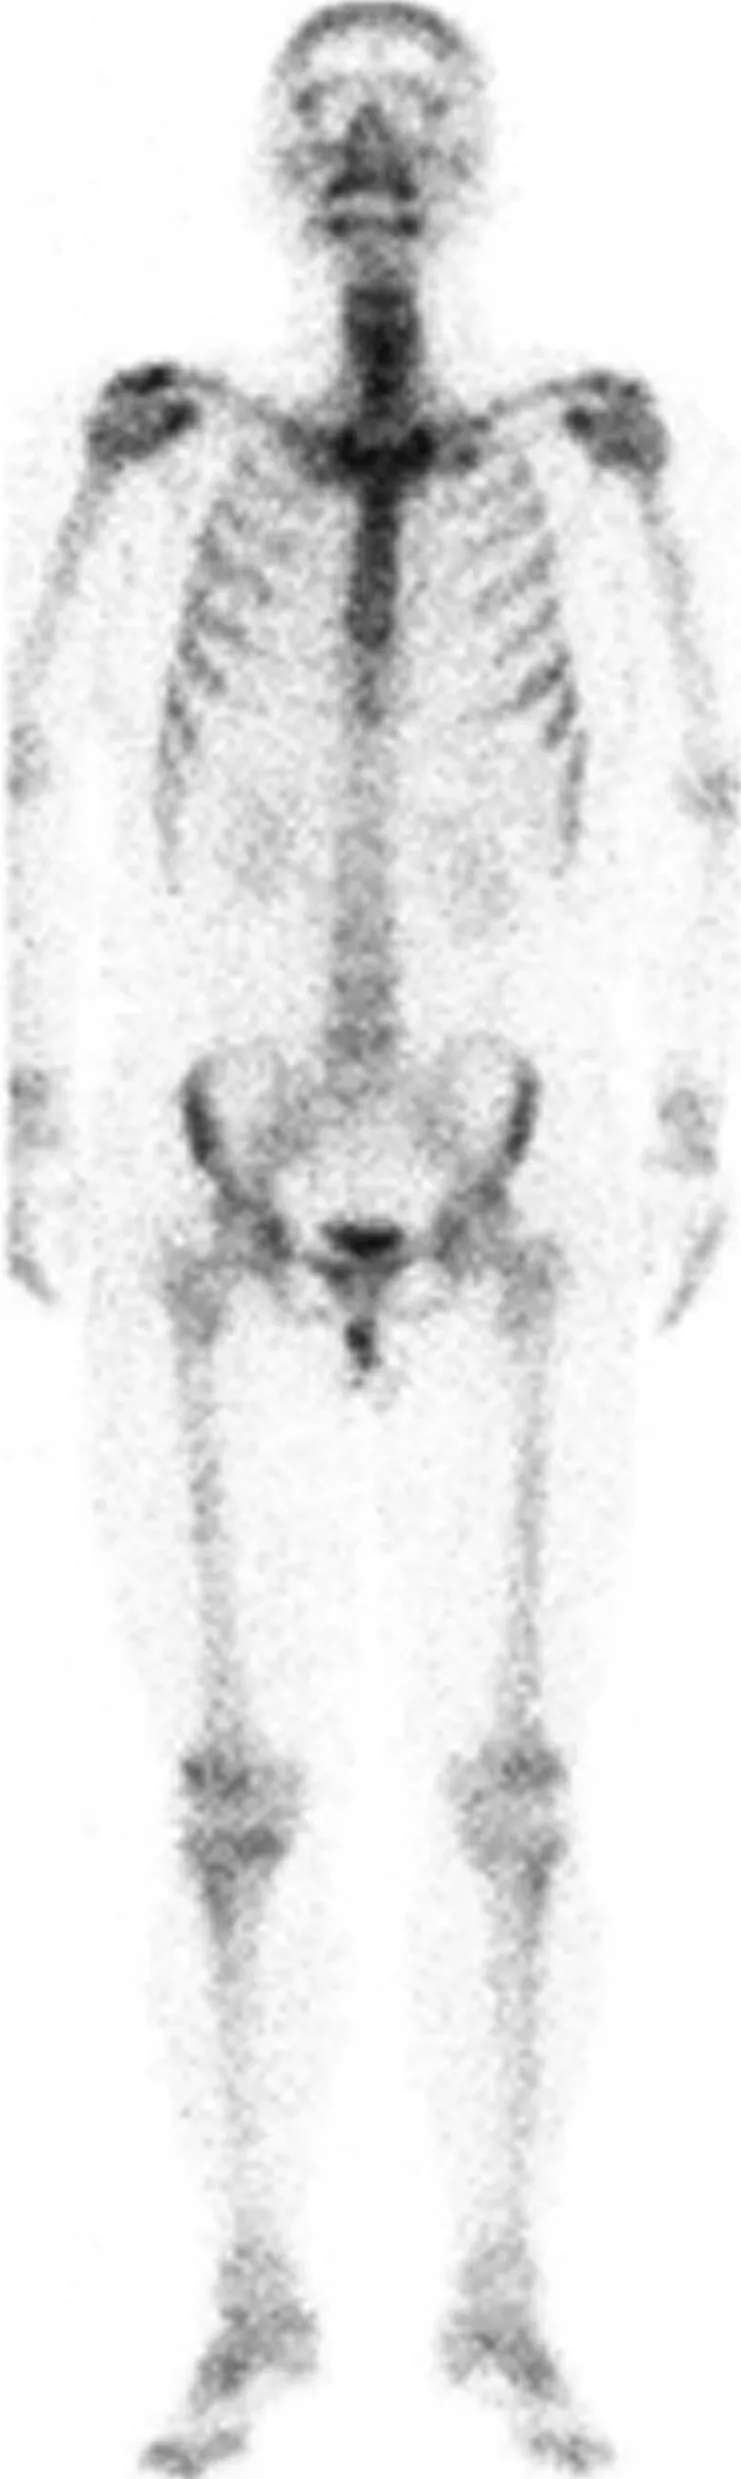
Bone scan showed diffuse increased uptake of the isotope at the level of the C2 vertebra, without other abnormality elsewhere in the skeleton.
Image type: radiology (scintigraphy)